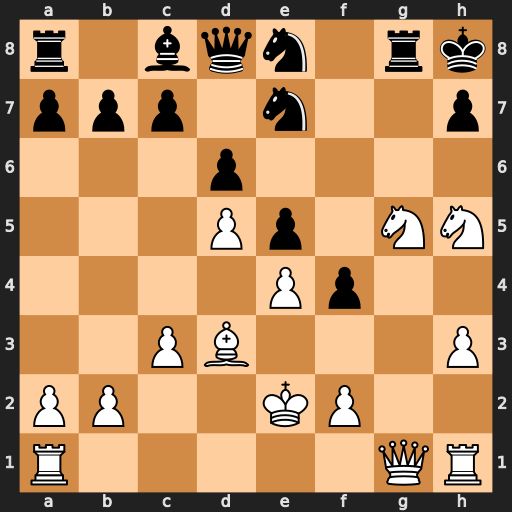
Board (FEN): r1bqn1rk/ppp1n2p/3p4/3Pp1NN/4Pp2/2PB3P/PP2KP2/R5QR
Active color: w
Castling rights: -
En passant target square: -
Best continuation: Nf7#